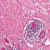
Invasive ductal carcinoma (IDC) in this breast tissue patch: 0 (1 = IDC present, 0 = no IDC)